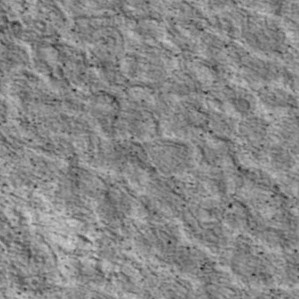
Label: non_frost